Question: I have a graph which is dynamically generated by code and I'm using <URL> to plot it.
but the plotted graph has unnecessary edge crossings despite the fact the generated graph was flat.
i searched similar questions but the answers involved using tricks like adding invisible edges, since in my case graph is generated by code dynamically I can't use those tricks is there any algorithm to improve node placements so that the edge crossings are minimized?
here is desired output vs. generated result by Graphviz (desired is drawn manually)

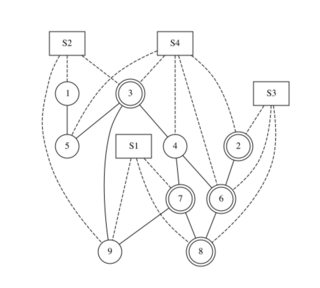
Answer: I managed to get the desired output by changing the Layout Engine to .
'''
Graphviz.fromGraph(mg).engine(Engine.NEATO).render(Format.PNG).toImage();
'''
<URL>